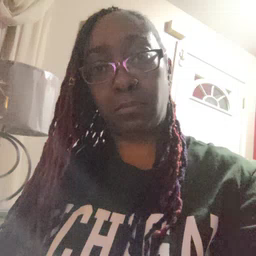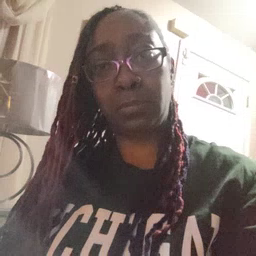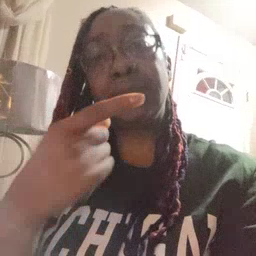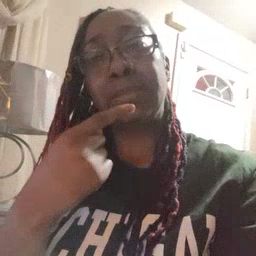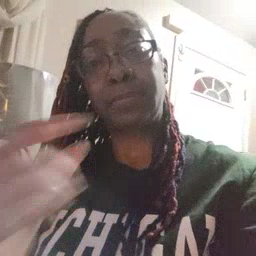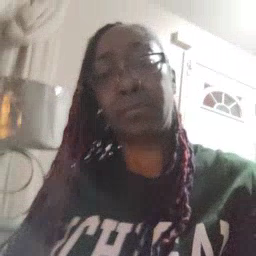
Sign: say